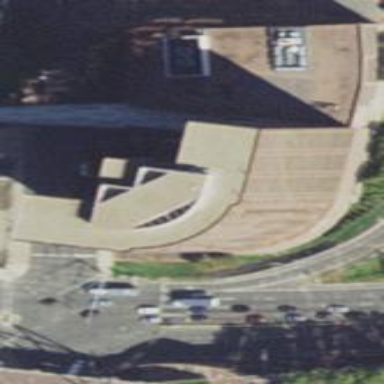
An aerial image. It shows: Multi-storey parking building.